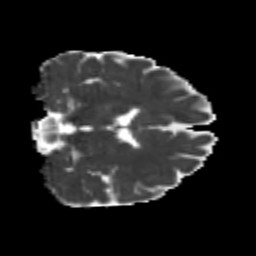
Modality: MD
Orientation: coronal
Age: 21
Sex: male
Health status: healthy
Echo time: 0.074 s